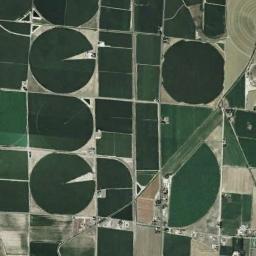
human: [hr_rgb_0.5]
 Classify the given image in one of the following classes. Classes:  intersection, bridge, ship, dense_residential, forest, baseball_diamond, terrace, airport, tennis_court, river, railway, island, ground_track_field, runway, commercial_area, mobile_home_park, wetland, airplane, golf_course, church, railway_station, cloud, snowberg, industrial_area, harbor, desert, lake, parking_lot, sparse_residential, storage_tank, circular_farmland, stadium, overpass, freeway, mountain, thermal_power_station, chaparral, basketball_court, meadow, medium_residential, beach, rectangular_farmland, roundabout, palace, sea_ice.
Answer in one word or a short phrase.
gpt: circular_farmland